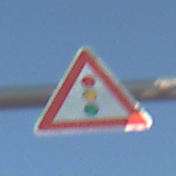
Verkehrszeichen: Lichtzeichenanlage
Umgebung: Outdoor, Nature
Tageszeit: MorningAfternoon
Wetter: PartlyCloudy
Licht: Natural
Jahreszeit: NotSpecified
Kontrast: HighContrast